Interaction volume radius: 5 \u00c5
Interaction volume height: 25 \u00c5
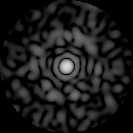
Disorder parameter: 0.8155